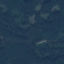
Land use / land cover class: Forest